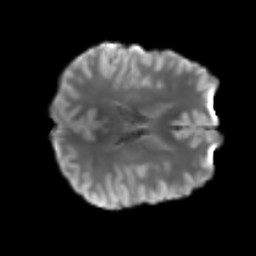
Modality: T2w
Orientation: axial
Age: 25
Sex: male
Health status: healthy
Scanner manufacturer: siemens
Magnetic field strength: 3 T
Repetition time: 3.6 s
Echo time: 0.092 s